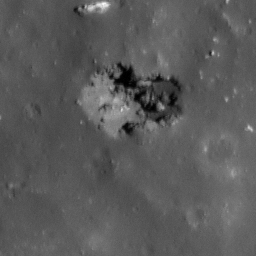
Pit: Tycho 16
Host crater: Tycho
Host type: impact_melt
Lunar coordinates: latitude -43.102, longitude 347.78